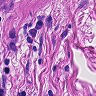
Metastatic tissue present: no